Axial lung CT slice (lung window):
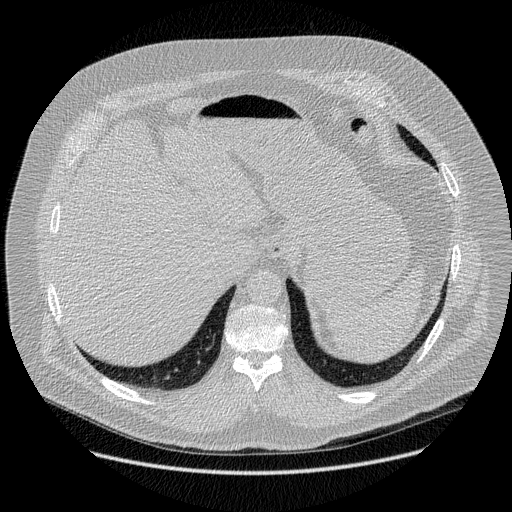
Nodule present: no